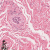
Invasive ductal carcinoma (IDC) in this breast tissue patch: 0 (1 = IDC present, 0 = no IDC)